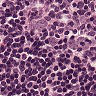
Metastatic tissue present: no